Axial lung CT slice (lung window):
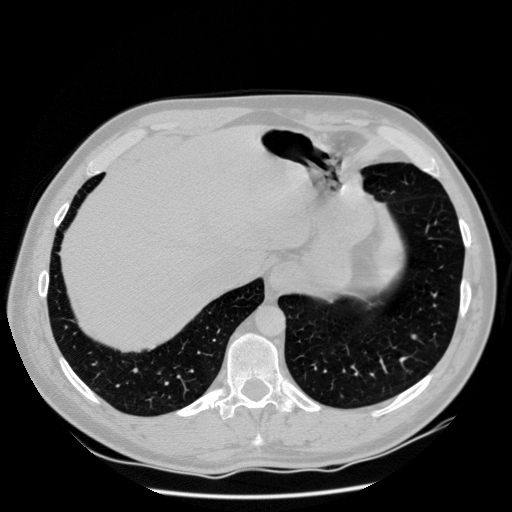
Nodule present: no